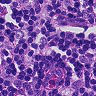
Metastatic tissue present: no